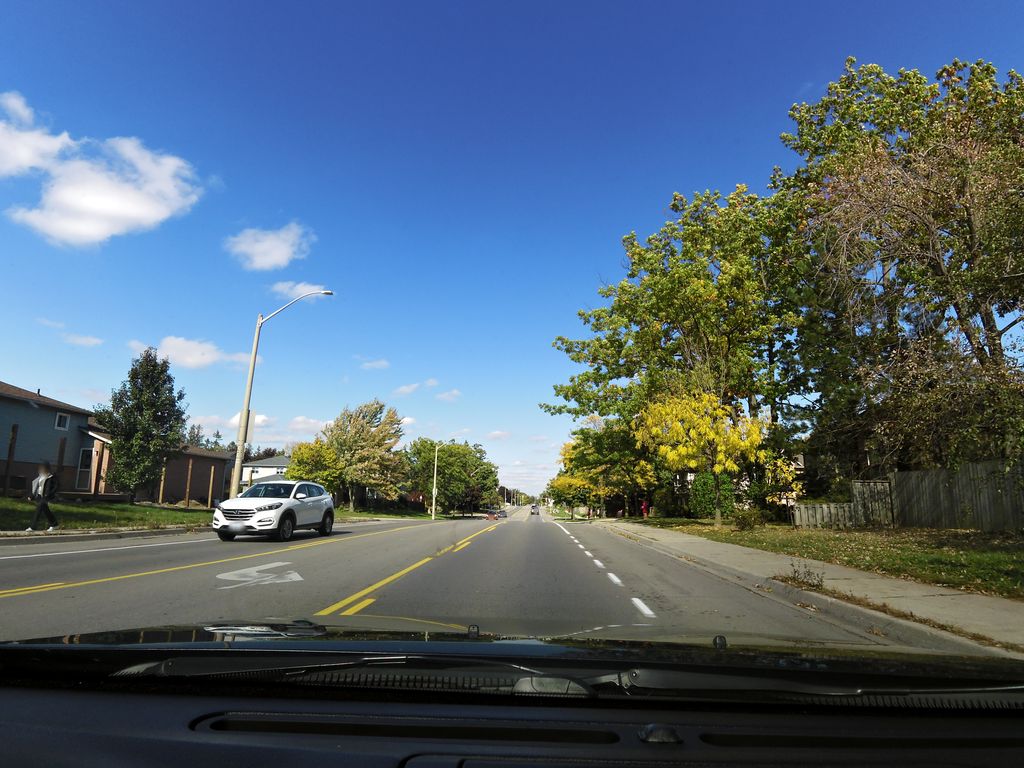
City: hamilton